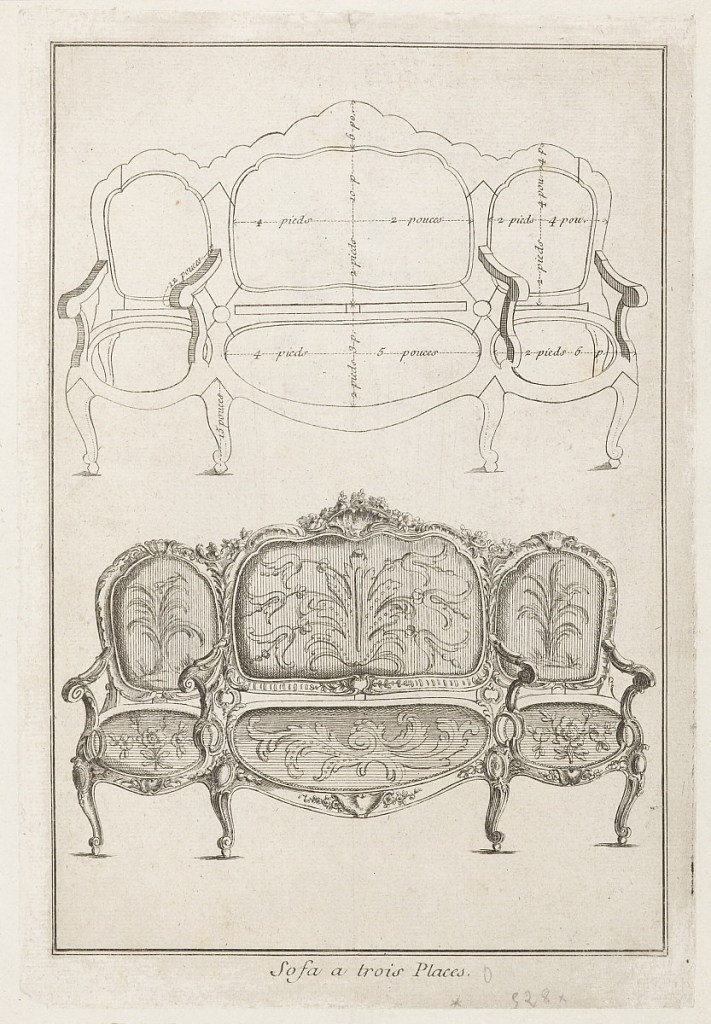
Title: Sofa à Trois Places (Sofa with Three Seats)
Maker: Matthew Liard, English, ca. 1736–1782
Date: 1736–82
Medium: Etching on cream laid paper tipped into cream laid paper
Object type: Print
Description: Upper half: diagram and scale of three-seated sofa in outline. Lower half: three-seated sofa with curved legs and sculpted frame in floral motif. Symmetrical floral pattern cushions.